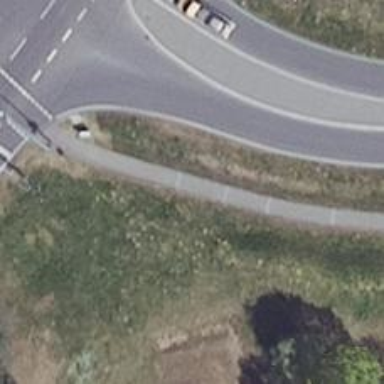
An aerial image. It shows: Asphalt path.